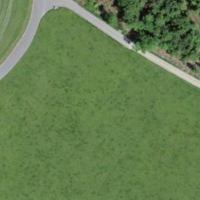
EUNIS habitat code: 24
Species observed at this site:
Medicago lupulina
Prunus spinosa
Lathyrus pratensis
Filipendula ulmaria